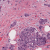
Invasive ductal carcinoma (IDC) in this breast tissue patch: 1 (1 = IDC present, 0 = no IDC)